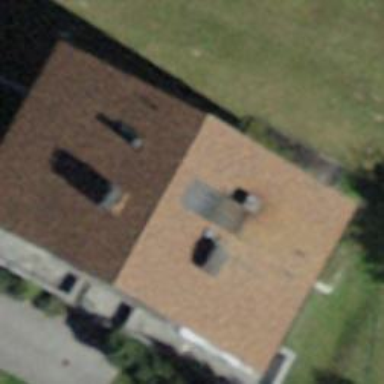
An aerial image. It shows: Building with tiled roof.